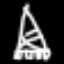
Label: The Eiffel Tower